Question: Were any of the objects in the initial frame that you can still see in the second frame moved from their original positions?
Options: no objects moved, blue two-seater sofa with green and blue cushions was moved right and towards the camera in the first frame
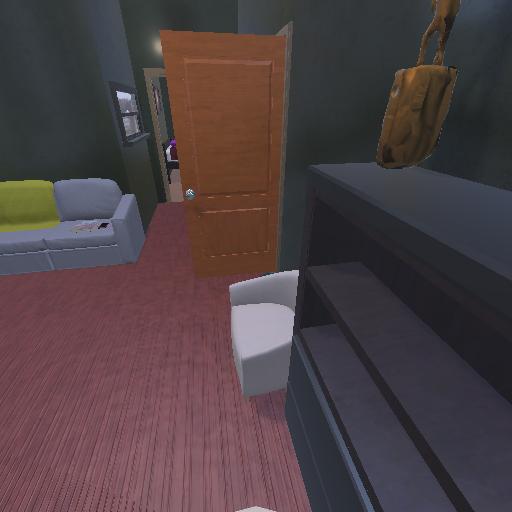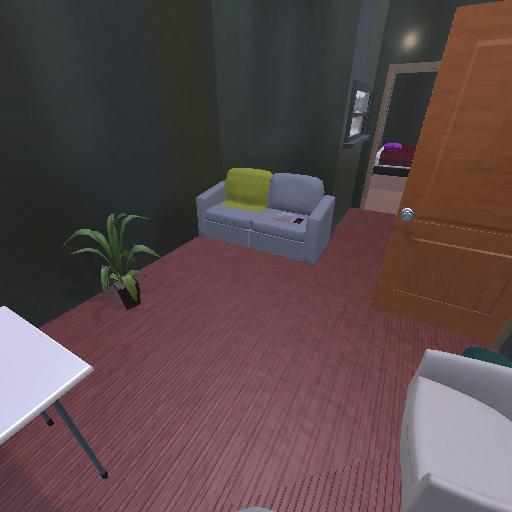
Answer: no objects moved